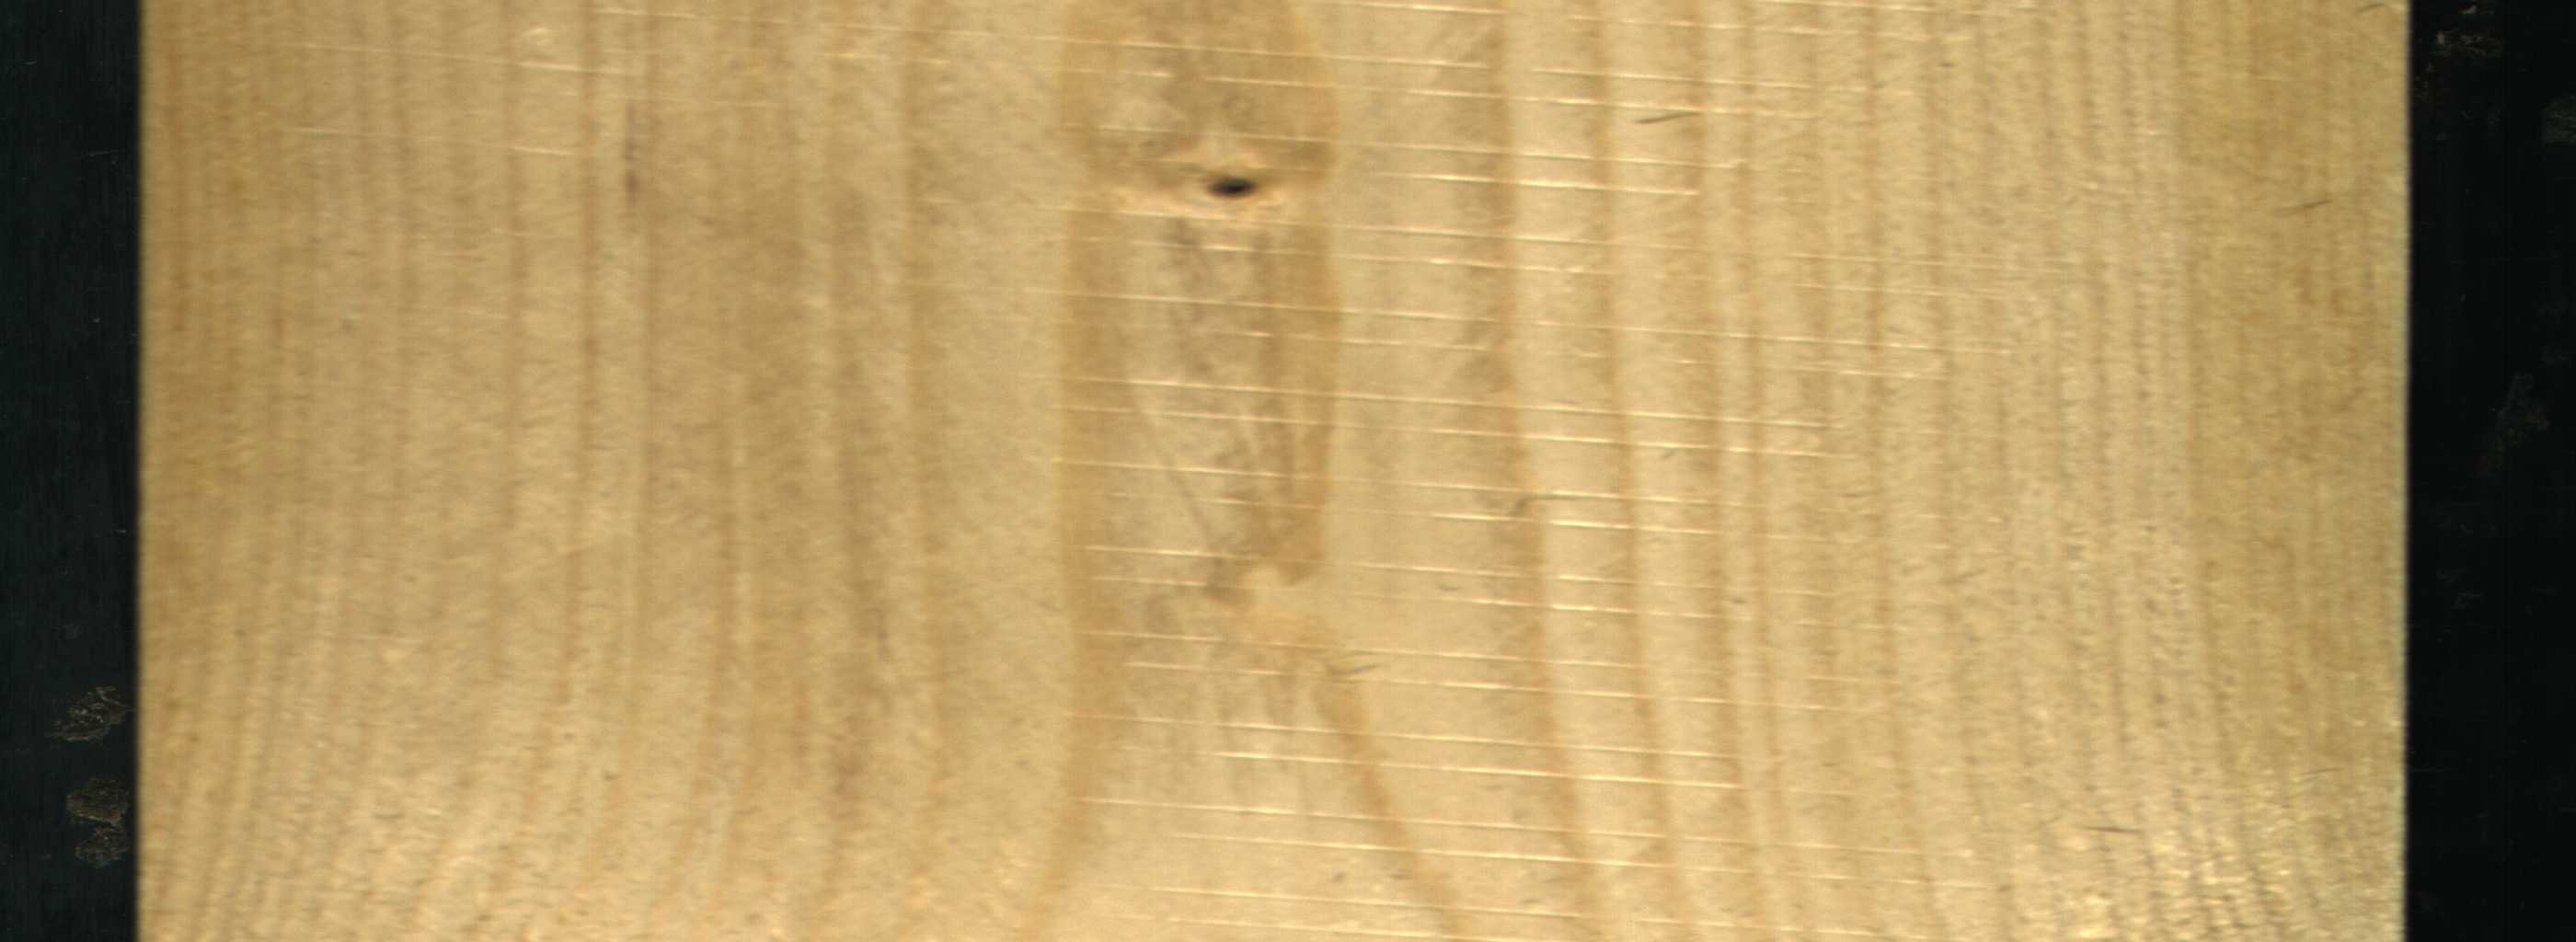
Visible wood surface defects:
Dead_Knot